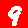
Digit: 9